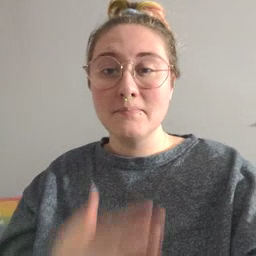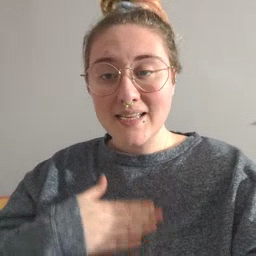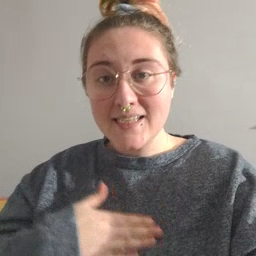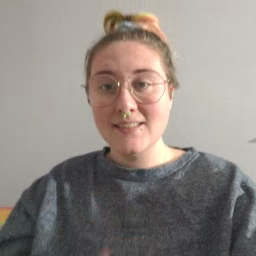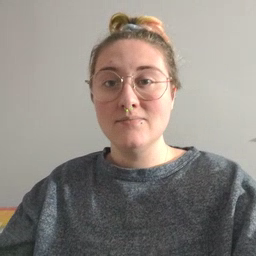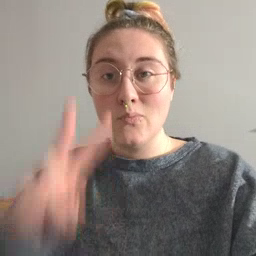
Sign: please